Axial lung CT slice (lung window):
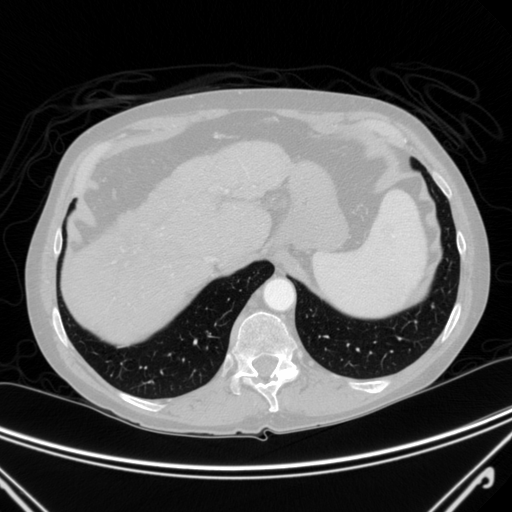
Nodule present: no